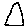
Label: triangle